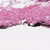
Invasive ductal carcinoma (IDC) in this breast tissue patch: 0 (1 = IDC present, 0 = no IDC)